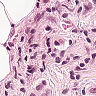
Metastatic tissue present: yes